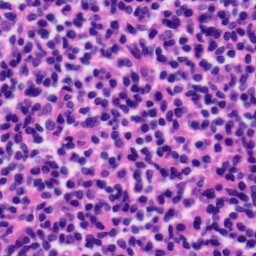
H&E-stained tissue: Tonsil